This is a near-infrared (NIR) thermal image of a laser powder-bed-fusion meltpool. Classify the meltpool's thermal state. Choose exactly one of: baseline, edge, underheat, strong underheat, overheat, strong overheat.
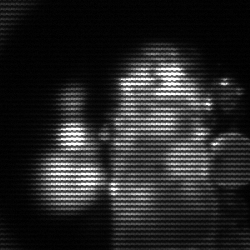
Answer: strong underheat